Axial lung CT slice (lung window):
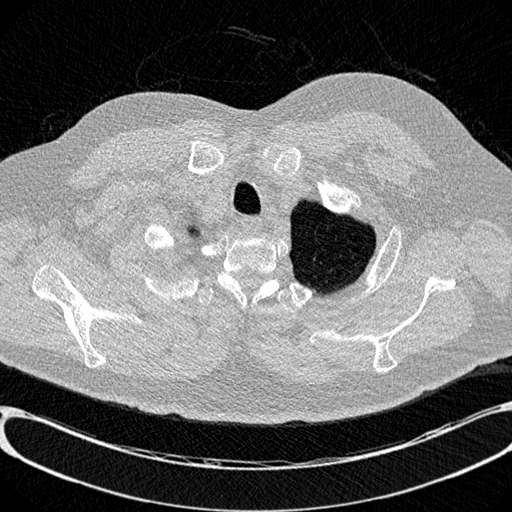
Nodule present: no